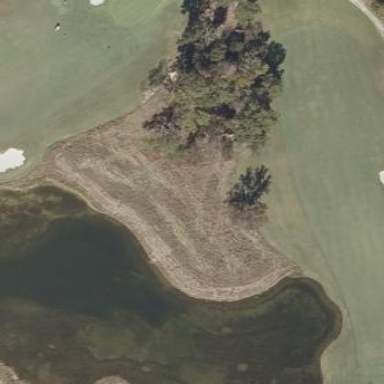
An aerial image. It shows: Scenic view of water hazard on golf course. The natural water feature adds beauty to the landscape.